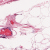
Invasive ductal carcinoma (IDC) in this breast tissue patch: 0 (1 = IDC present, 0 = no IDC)